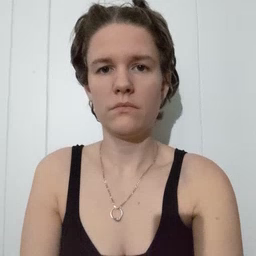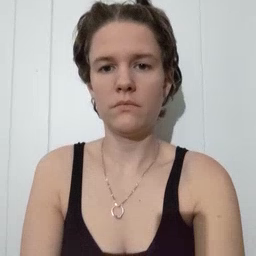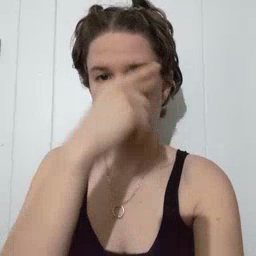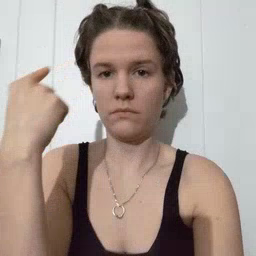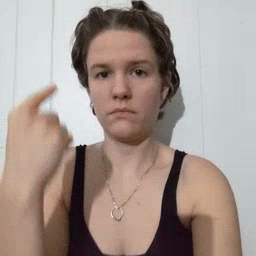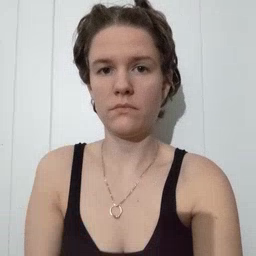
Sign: black